Interaction volume radius: 5 \u00c5
Interaction volume height: 20 \u00c5
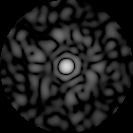
Disorder parameter: 0.851